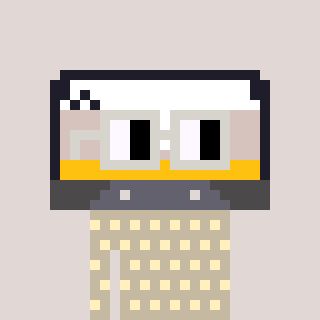
a pixel art character with square light gray glasses, a cassette tape-shaped head and a bege-colored body on a warm background